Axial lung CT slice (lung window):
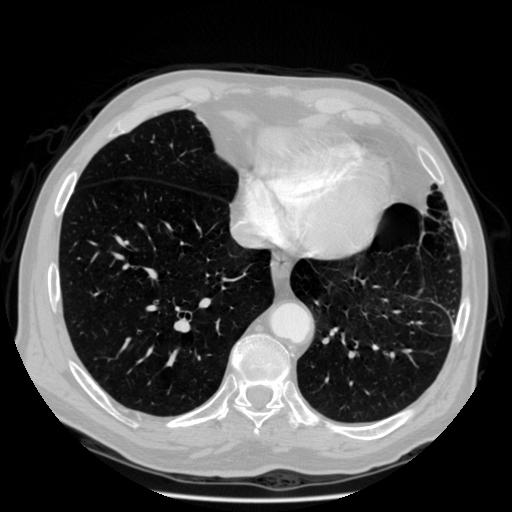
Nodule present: no